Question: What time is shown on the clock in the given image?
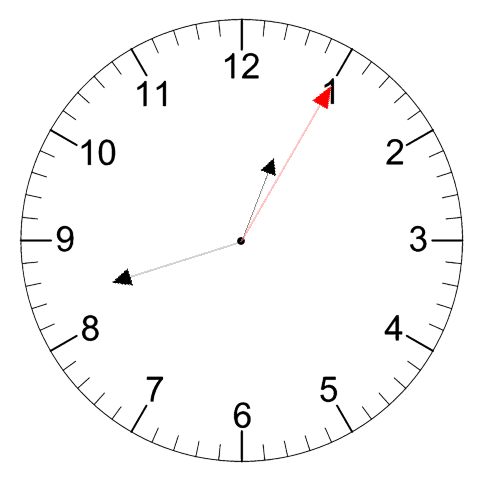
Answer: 12:42:05